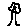
Label: tree